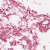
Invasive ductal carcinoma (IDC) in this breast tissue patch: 0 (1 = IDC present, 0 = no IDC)